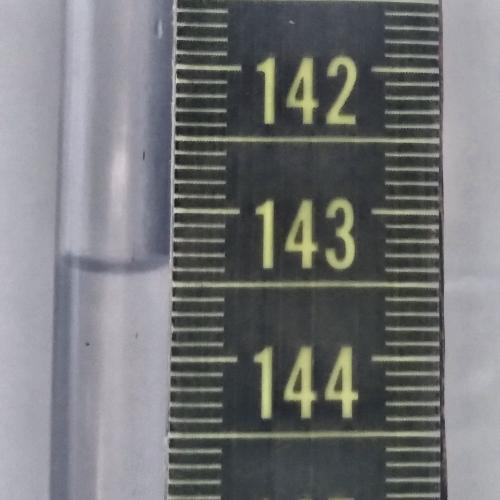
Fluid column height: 143.4 cm